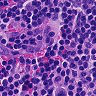
Metastatic tissue present: no